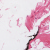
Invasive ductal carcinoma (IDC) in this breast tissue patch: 0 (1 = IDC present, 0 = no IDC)